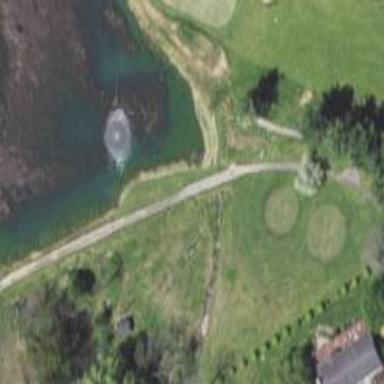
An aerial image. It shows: Pathway for golfing.